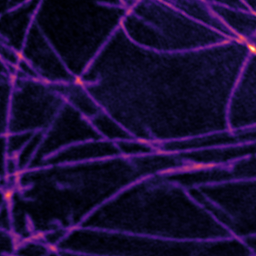
Label: Super-resolution Microtubules image